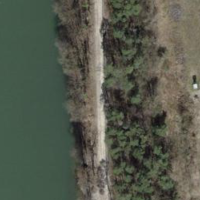
EUNIS habitat code: 44
Species observed at this site:
Pholidoptera griseoaptera